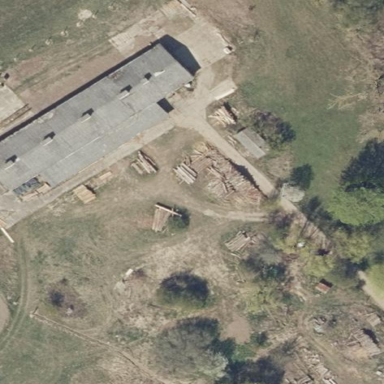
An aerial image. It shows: Farmyard area.